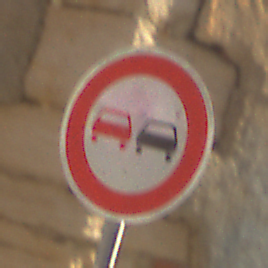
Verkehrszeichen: Ueberholverbot
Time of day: Midday
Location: Outdoor (Urban)
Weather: Clear
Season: NotSpecified
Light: Natural